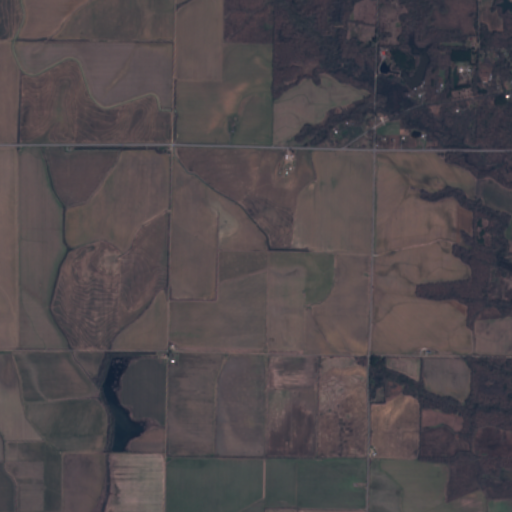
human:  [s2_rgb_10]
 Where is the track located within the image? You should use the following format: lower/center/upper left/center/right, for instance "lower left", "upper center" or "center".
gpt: There is no track in the image.